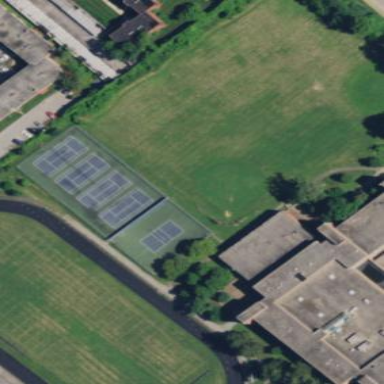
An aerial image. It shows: Multi-sport pitch for leisure activities.